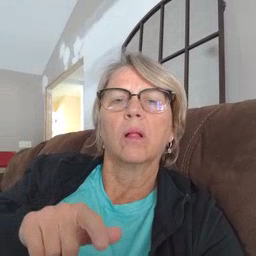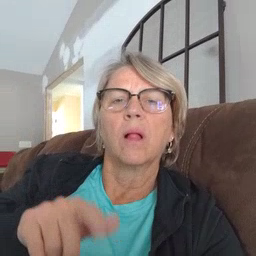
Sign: all